Current action and preconditions to check: trajectory_clear

Your task: For each precondition in the list above, predict whether it will hold at this action.

Consider the current scene as observed from the mobile robot's camera, and analyze the predicted future states of all dynamic agents (e.g., people, animals, vehicles, or any moving entities) within the NEXT SECOND.

IMPORTANT: Only answer "very likely" if you are absolutely certain—based on strong, clear evidence—that a dynamic agent will violate the precondition in the predicted future state. Do NOT answer "very likely" for unlikely, ambiguous, or low-probability risks.

Ask yourself for each precondition: Is there a high probability, with clear and convincing evidence, that the predicted future states of any dynamic agent will interfere with the predicted future state of the currently executing action within the NEXT SECOND, causing that precondition to fail?

Assess the risk level based on these predictions. Use "likely" or "very likely" if motions create a clear risk of interference.

Use "neutral" or "improbable" if agents are nearby but their predicted paths are clearly diverging or non-conflicting.

Failure Risk Categories: "very improbable", "improbable", "neutral", "likely", "very likely"

Answer Format: Output ONLY the probability_of_failure value from these categories: "very improbable", "improbable", "neutral", "likely", "very likely"

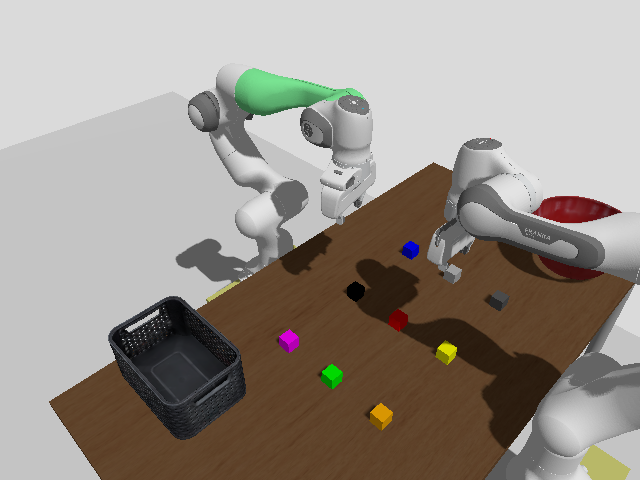

Answer: improbable